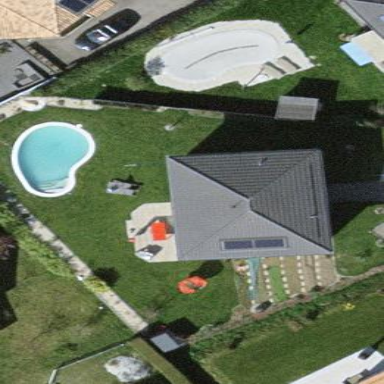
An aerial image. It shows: Simple and straightforward house.